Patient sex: F
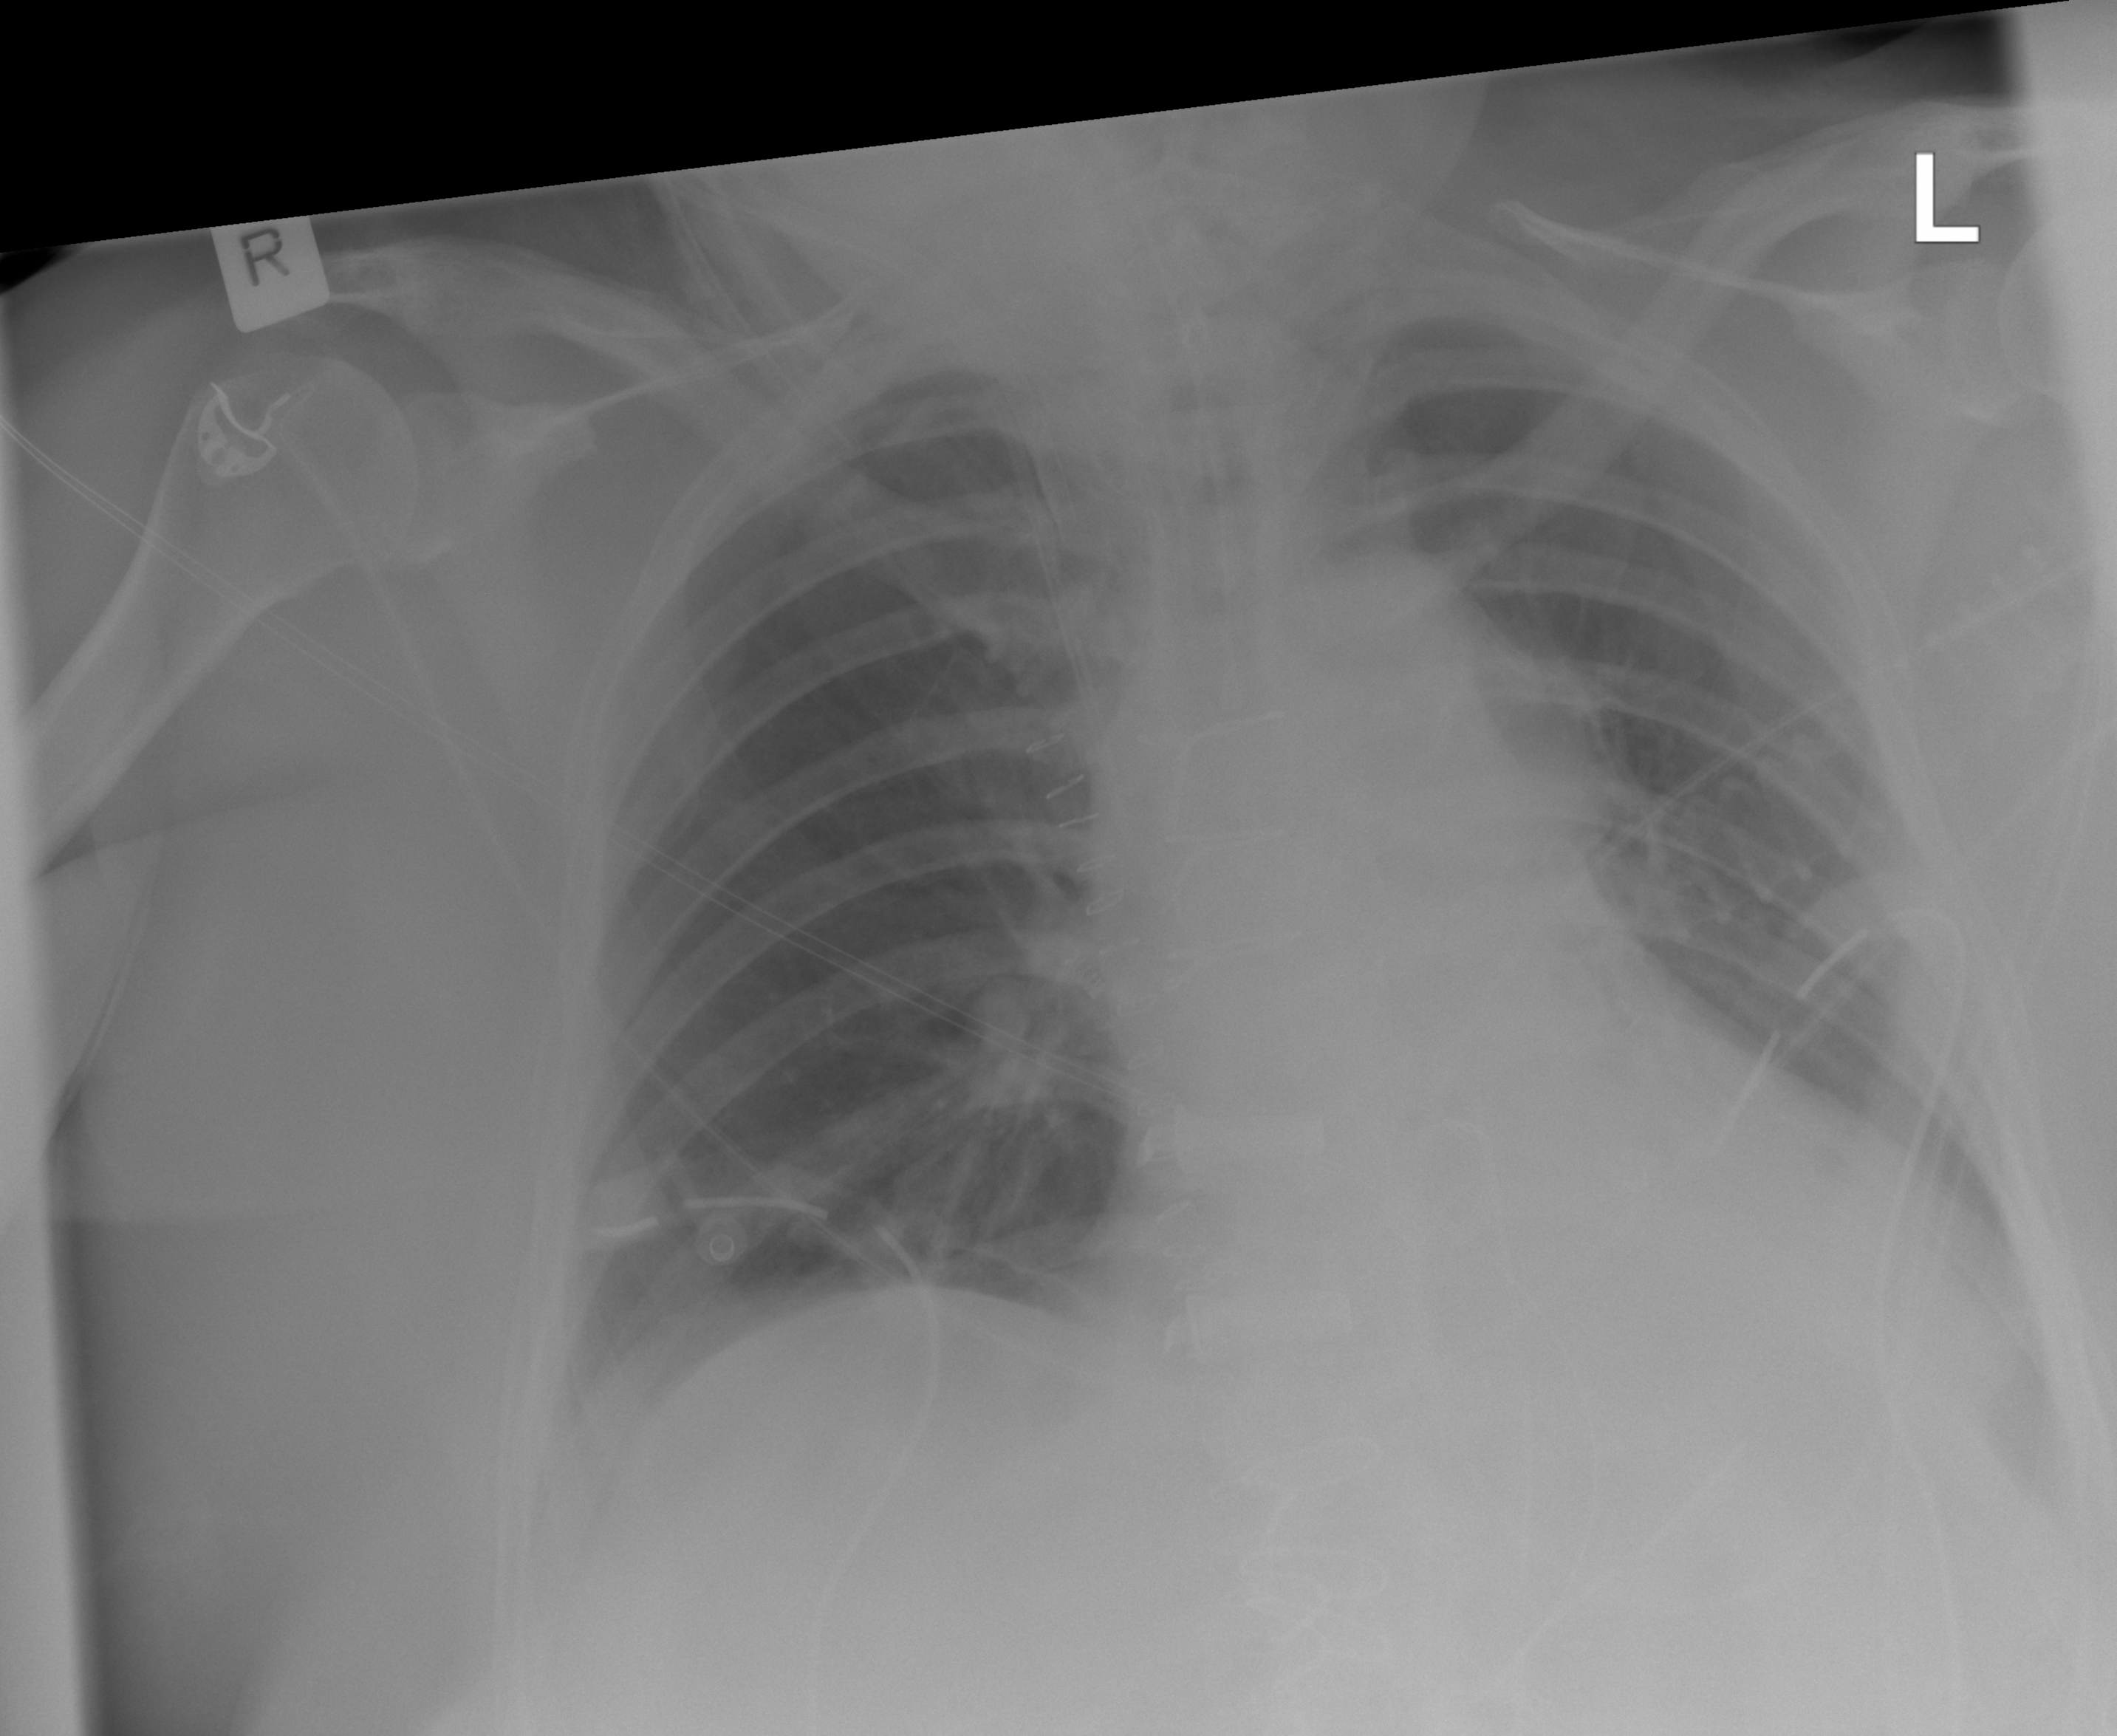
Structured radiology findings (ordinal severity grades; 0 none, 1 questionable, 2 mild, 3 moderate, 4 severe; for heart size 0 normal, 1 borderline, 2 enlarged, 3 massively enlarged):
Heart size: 0
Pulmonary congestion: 0
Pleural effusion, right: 2
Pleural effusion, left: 0
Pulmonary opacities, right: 0
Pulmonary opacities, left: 0
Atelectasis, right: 0
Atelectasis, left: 0